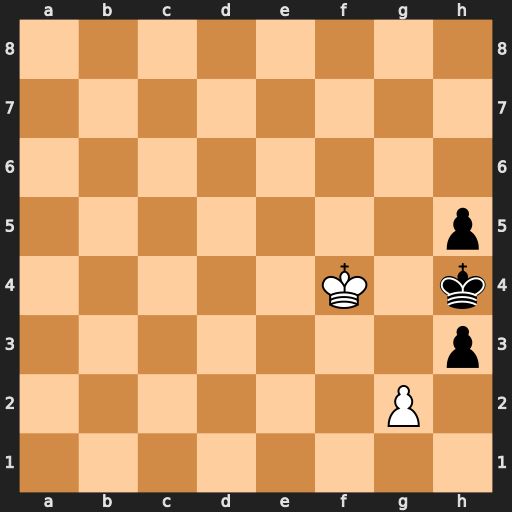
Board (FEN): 8/8/8/7p/5K1k/7p/6P1/8
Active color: w
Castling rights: -
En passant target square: -
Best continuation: g3#